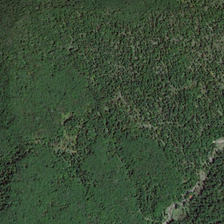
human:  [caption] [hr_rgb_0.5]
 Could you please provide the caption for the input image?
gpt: many green trees form a piece of green forest .

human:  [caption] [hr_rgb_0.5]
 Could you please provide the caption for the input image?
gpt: many green trees form a piece of green forest .

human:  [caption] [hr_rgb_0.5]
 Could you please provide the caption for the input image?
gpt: many green trees form a piece of green forest .

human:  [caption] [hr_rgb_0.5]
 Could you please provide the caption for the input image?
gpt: many green trees form a piece of green forest .

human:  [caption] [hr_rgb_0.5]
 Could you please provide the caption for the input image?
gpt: many green trees form a piece of green forest .